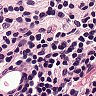
Metastatic tissue present: no